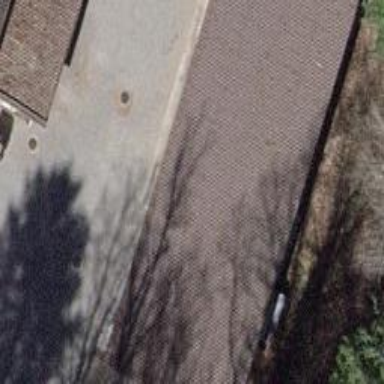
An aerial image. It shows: View of roof of building.